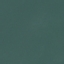
Land use / land cover class: SeaLake